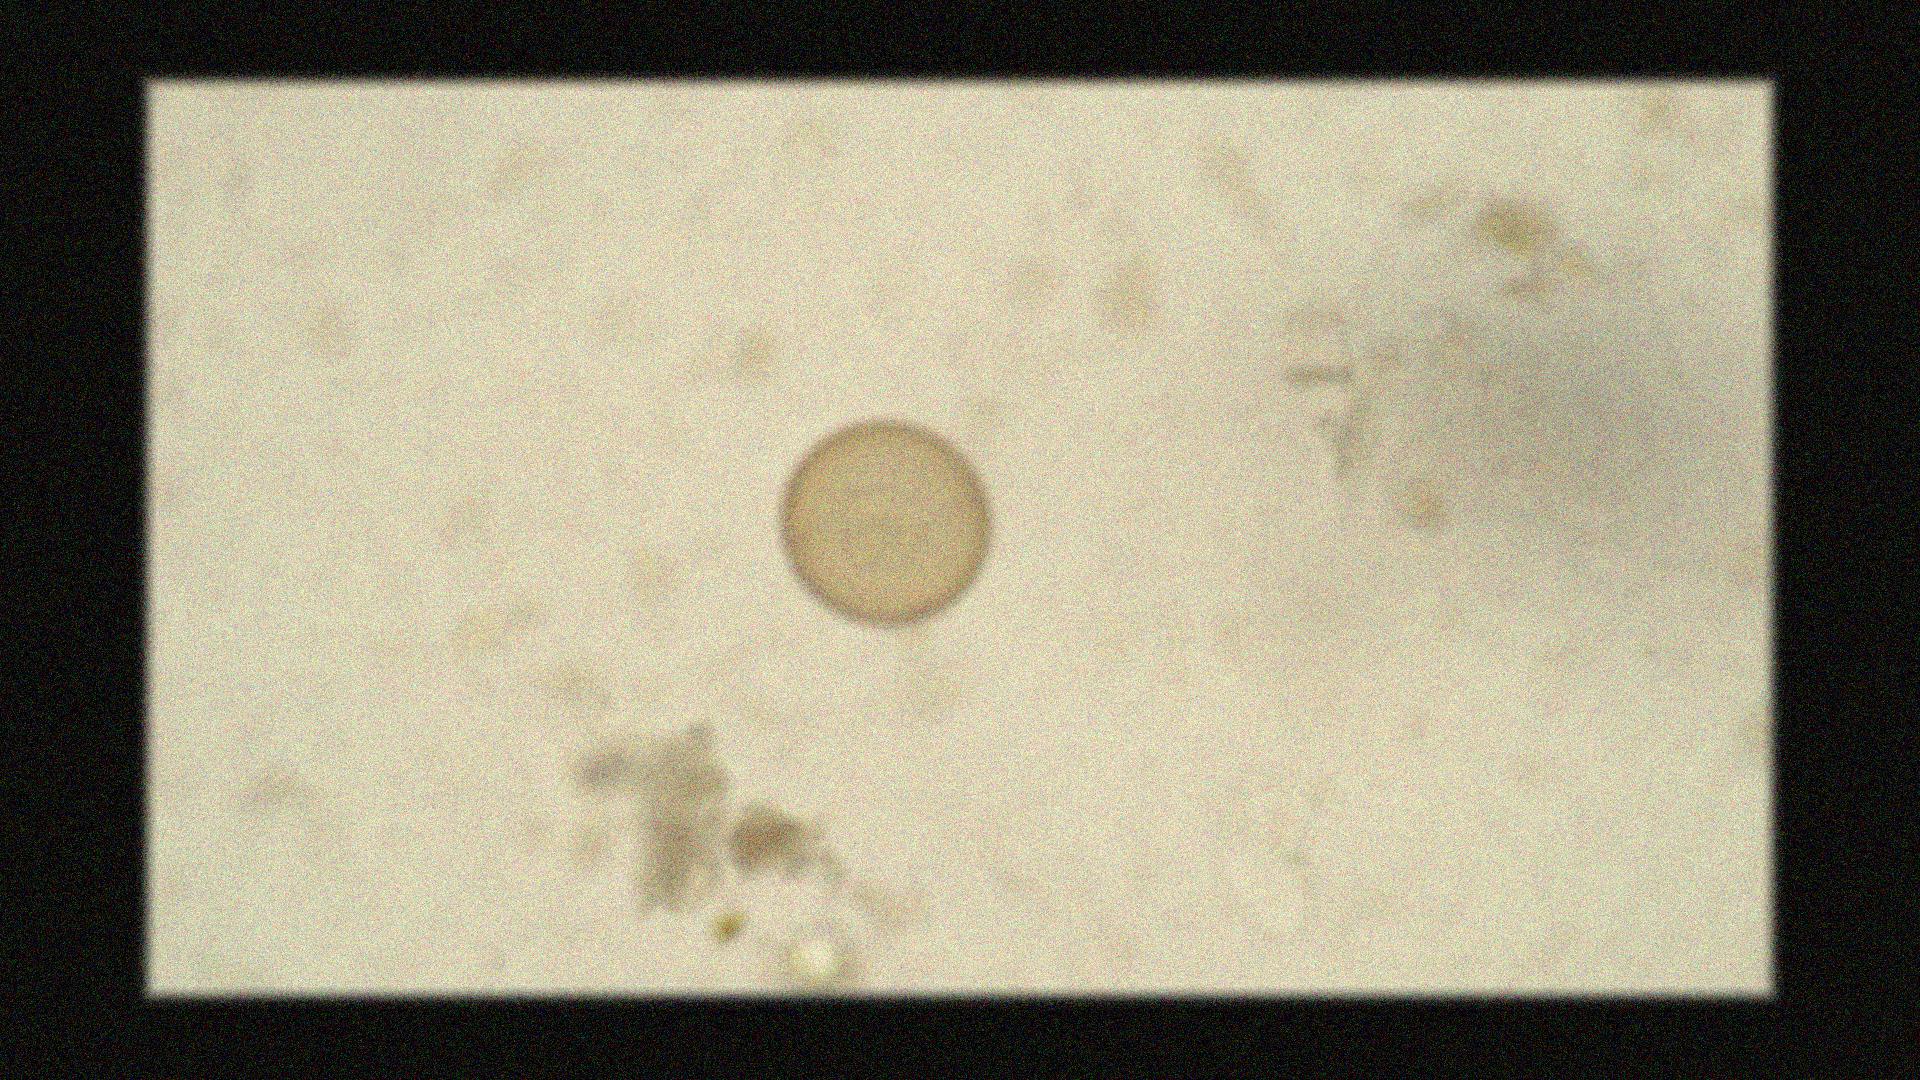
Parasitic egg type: Hymenolepis diminuta